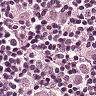
Metastatic tissue present: yes